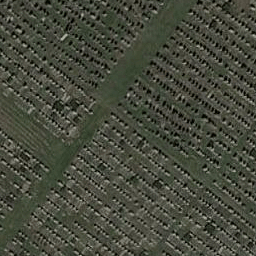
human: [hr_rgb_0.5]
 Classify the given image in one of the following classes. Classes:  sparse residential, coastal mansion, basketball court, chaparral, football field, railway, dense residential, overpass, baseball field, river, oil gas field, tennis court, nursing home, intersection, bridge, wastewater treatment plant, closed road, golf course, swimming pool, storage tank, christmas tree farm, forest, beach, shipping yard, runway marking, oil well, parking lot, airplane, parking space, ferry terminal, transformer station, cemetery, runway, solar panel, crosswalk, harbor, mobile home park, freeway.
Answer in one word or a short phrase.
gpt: cemetery